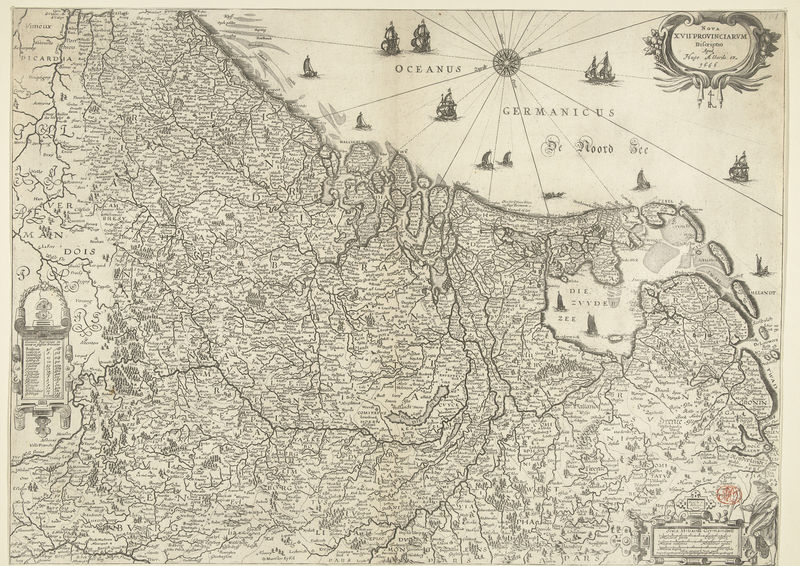
Titel: Kaart van de Nederlanden, ca. 1650
Künstler: Baptista van Doetechum
Standort: Amsterdam
Institution: Rijksmuseum
Schlagwörter: fleuve, carte, ile, mer, compas, côte, ocean, fleuves, me^r, riviers